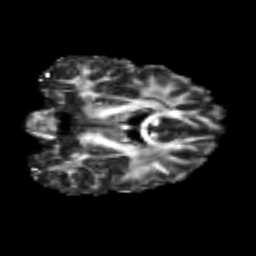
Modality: FA
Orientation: coronal
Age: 20
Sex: female
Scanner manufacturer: siemens
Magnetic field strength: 3 T
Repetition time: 3.5 s
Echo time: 0.125 s